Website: macys
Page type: cart
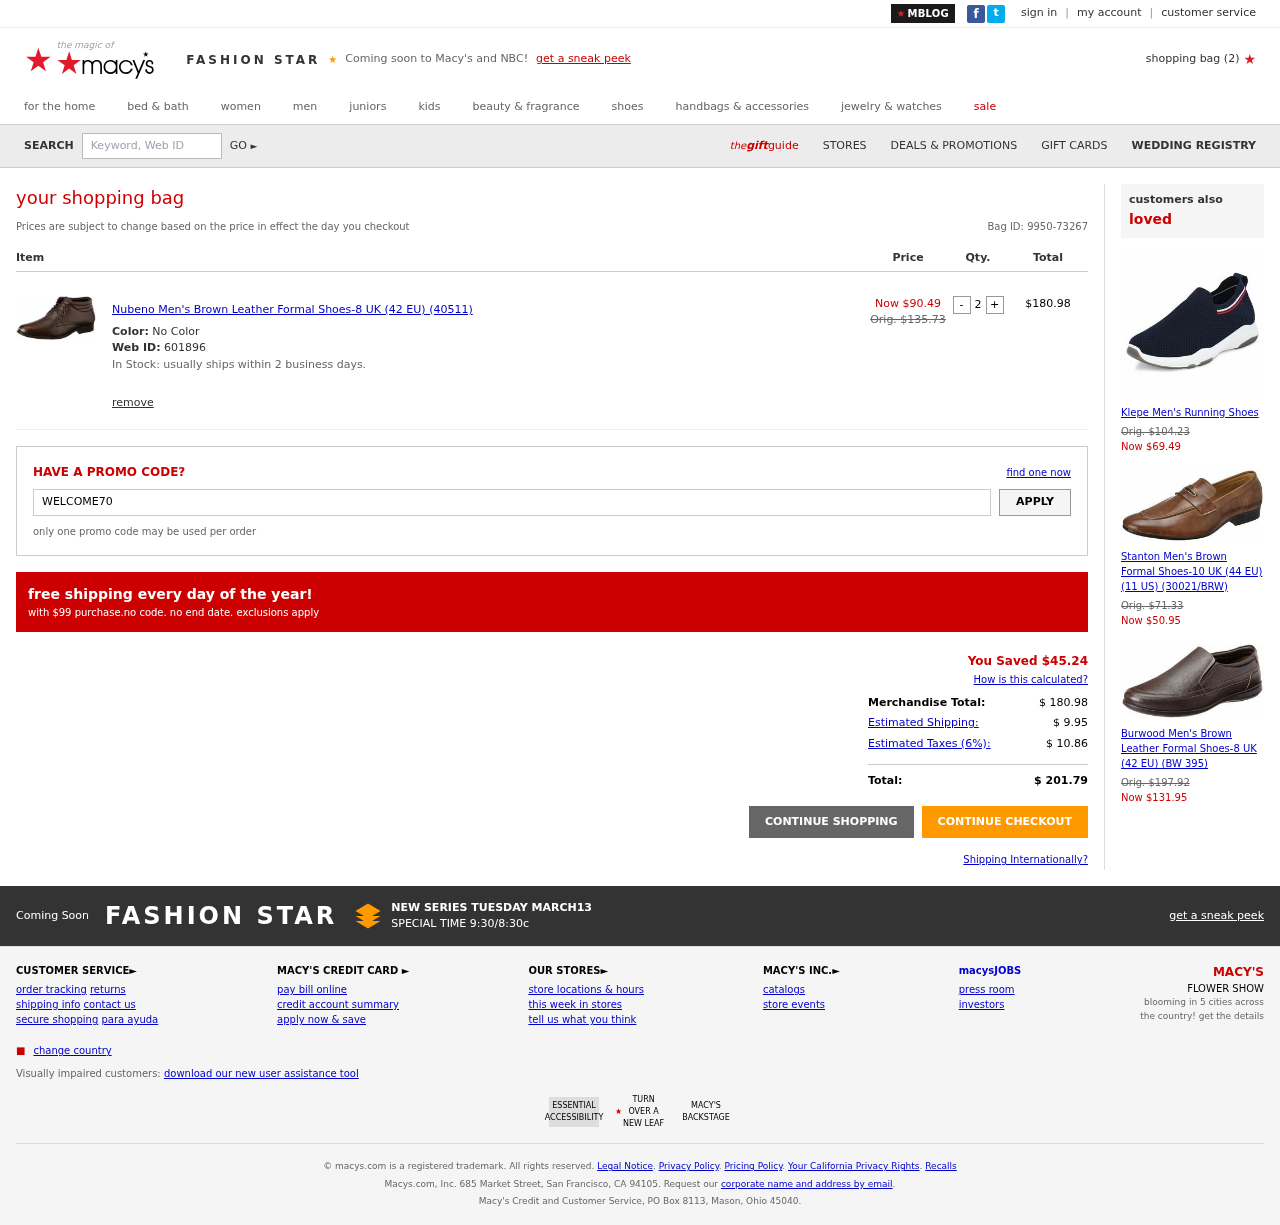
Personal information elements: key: PII_PROMO_CODE
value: WELCOME70
Product elements: key: PRODUCT1_NAME
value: Nubeno Men's Brown Leather Formal Shoes-8 UK (42 EU) (40511)
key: PRODUCT1_PRICE
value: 90.49
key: PRODUCT1_QUANTITY
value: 2
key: PRODUCT2_NAME
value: Klepe Men's Running Shoes
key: PRODUCT2_PRICE
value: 69.49
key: PRODUCT3_NAME
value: Stanton Men's Brown Formal Shoes-10 UK (44 EU) (11 US) (30021/BRW)
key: PRODUCT3_PRICE
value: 50.95
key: PRODUCT4_NAME
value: Burwood Men's Brown Leather Formal Shoes-8 UK (42 EU) (BW 395)
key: PRODUCT4_PRICE
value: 131.95
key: PRODUCT1_SKU
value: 601896
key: PRODUCT1_ORIGINAL_PRICE
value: Orig. $135.73
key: PRODUCT1_TOTAL
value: $180.98
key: PRODUCT2_ORIGINAL_PRICE
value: Orig. $104.23
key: PRODUCT3_ORIGINAL_PRICE
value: Orig. $71.33
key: PRODUCT4_ORIGINAL_PRICE
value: Orig. $197.92
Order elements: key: ORDER_NUM_ITEMS
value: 2
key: ORDER_ID
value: Bag ID: 9950-73267
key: ORDER_SAVINGS
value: $45.24
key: ORDER_SUBTOTAL
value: $ 180.98
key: ORDER_SHIPPING_COST
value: $ 9.95
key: ORDER_TAX
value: $ 10.86
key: ORDER_TOTAL
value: $ 201.79